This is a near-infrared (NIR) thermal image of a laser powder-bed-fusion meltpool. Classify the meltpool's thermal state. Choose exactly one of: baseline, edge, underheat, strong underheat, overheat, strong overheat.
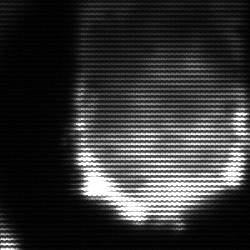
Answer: edge